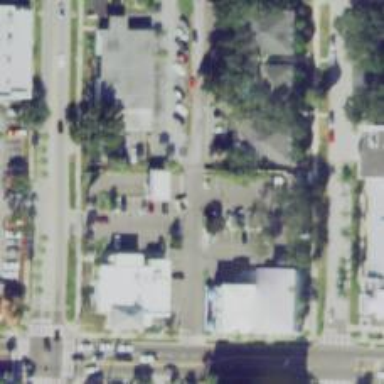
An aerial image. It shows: Alleyway designated as service road.